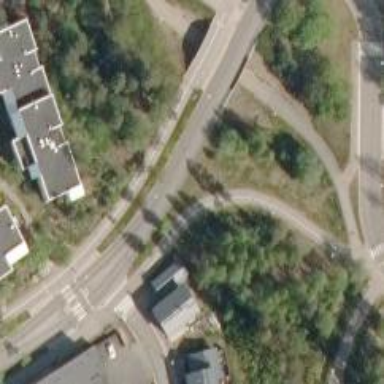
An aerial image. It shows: Asphalt cycleway.